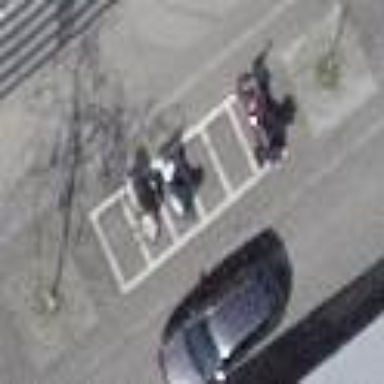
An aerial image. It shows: Motorcycle parking facility.